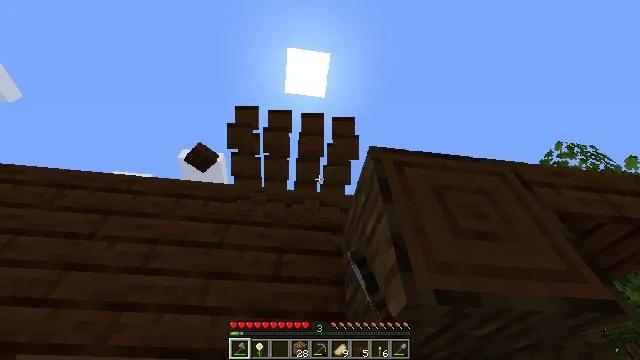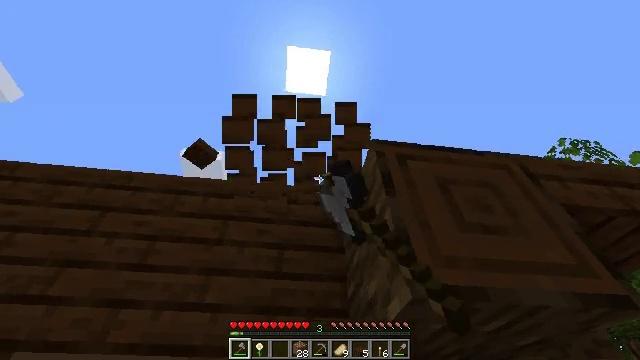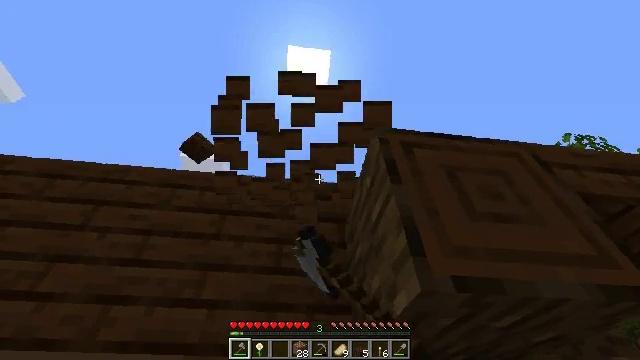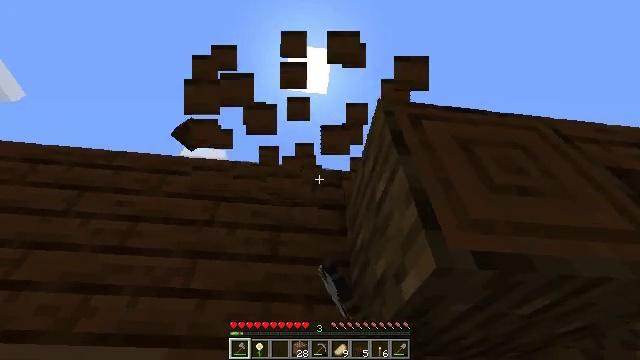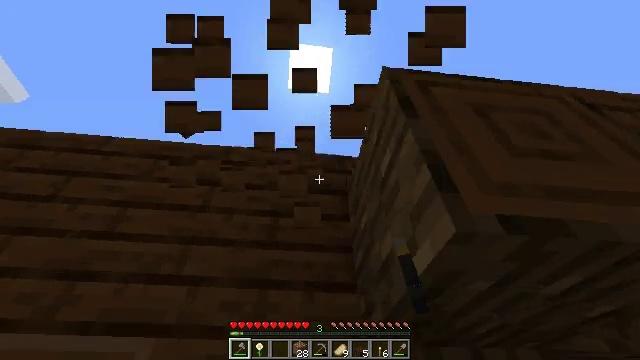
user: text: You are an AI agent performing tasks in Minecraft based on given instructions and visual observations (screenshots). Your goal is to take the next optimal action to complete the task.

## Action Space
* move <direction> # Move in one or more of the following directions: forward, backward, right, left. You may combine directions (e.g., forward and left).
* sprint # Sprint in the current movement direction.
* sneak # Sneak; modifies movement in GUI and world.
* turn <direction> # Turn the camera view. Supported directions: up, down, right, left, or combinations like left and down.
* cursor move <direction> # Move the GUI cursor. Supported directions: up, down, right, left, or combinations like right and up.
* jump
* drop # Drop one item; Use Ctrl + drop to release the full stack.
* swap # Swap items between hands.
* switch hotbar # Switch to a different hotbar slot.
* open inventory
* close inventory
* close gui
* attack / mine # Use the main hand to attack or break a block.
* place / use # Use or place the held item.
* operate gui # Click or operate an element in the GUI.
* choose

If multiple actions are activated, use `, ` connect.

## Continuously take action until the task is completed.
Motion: motion action
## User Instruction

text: Break the dark oak slab.
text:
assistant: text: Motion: move forward, attack / mine
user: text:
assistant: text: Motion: move forward, attack / mine
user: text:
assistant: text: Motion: move forward, attack / mine
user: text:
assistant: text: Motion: move forward, attack / mine
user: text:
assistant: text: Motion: attack / mine